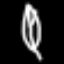
Label: leaf